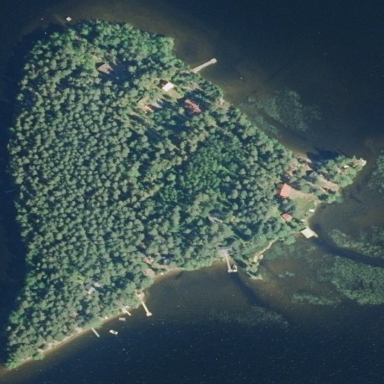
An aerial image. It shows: Islet.